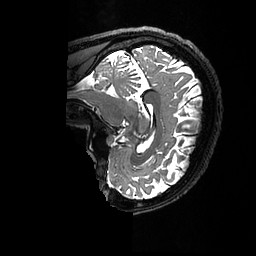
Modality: T2w
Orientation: sagittal
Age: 28
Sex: female
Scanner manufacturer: ge
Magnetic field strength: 3 T
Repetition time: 3.202 s
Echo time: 0.06602 s